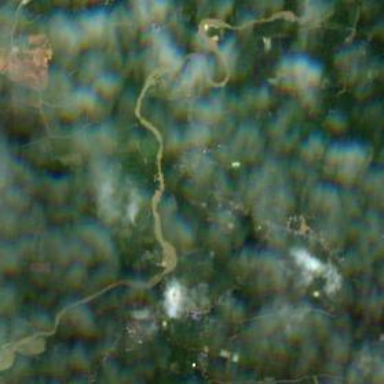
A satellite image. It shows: Beautiful view of river.